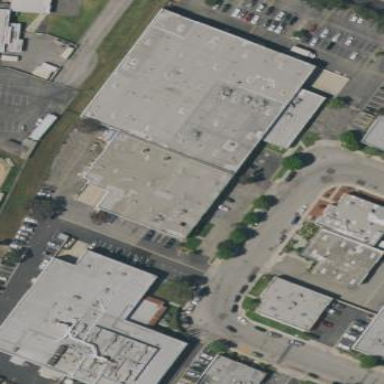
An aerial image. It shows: Warehouse.